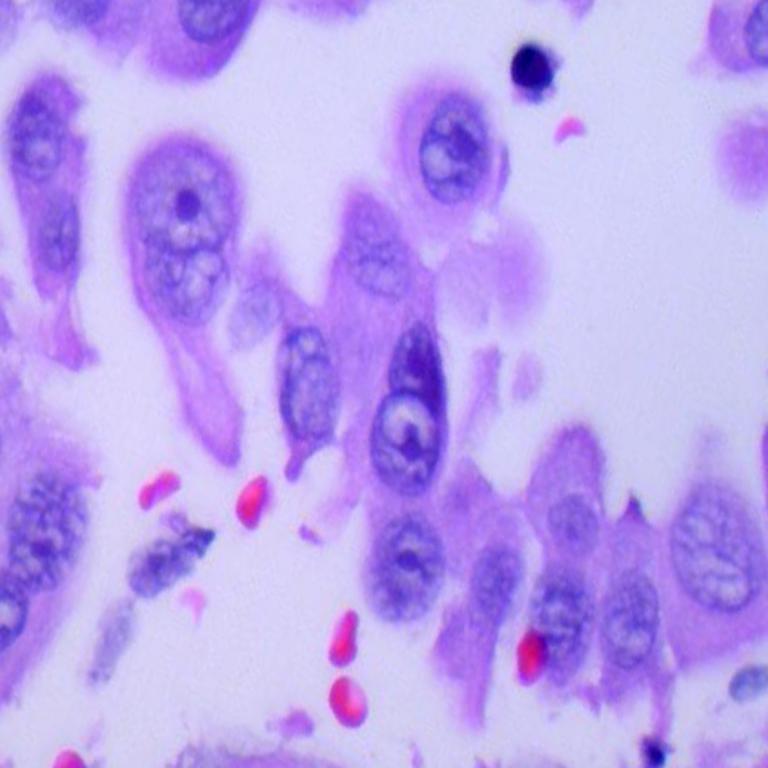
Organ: lung
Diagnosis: adenocarcinomas